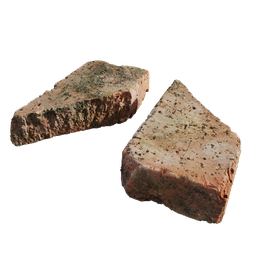
Label: architecture